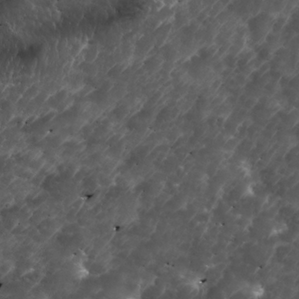
Label: non_frost